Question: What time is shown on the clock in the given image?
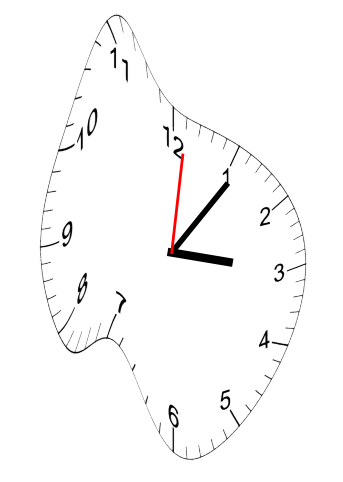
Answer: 03:06:01